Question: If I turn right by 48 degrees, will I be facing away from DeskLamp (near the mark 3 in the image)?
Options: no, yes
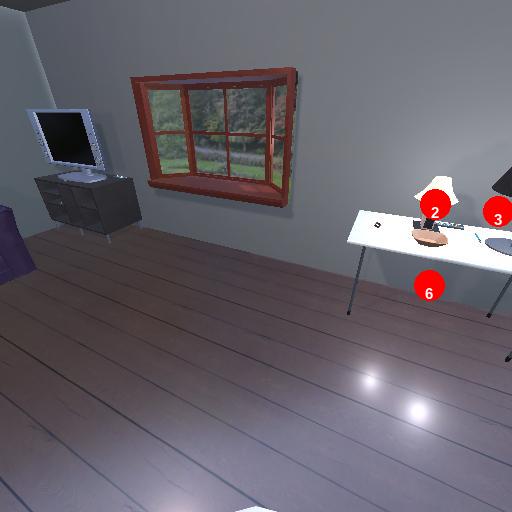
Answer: no